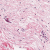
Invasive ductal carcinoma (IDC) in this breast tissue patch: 0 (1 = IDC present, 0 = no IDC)